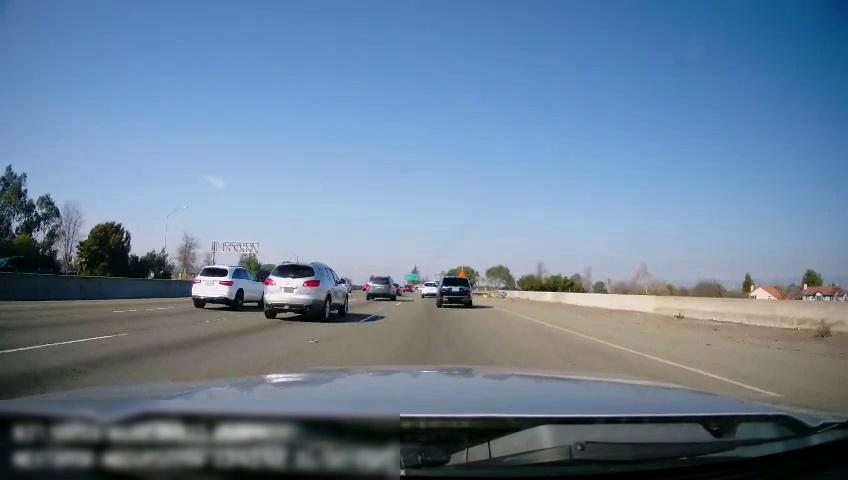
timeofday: Day
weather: Sunny
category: Drivable Space
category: Vehicles | Car
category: Vehicles | SUV
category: Vehicles | SUV
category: Vehicles | SUV
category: Vehicles | Car
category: Vehicles | SUV
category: Vehicles | SUV
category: Vehicles | SUV
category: Lanes | Current Lane
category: Lanes | Current Lane
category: Lanes | Alternate Lane
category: Lanes | Alternate Lane